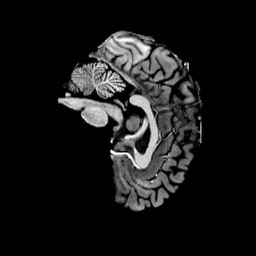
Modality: T1w
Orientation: sagittal
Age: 29
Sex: female
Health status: healthy
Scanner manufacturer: siemens
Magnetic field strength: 6.98 T
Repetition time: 6 s
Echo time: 0.00302 s